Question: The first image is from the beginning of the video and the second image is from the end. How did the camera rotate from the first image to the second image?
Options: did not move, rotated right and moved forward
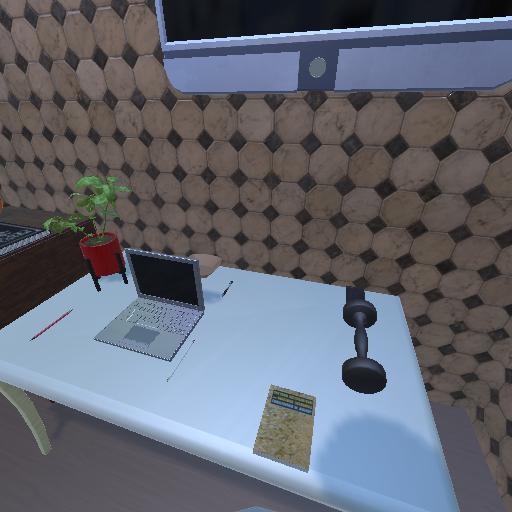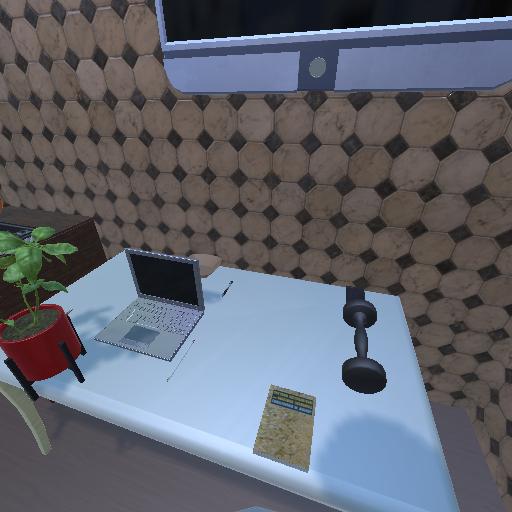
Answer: did not move